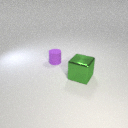
large green metal cube to the right of small purple rubber cylinder